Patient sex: M
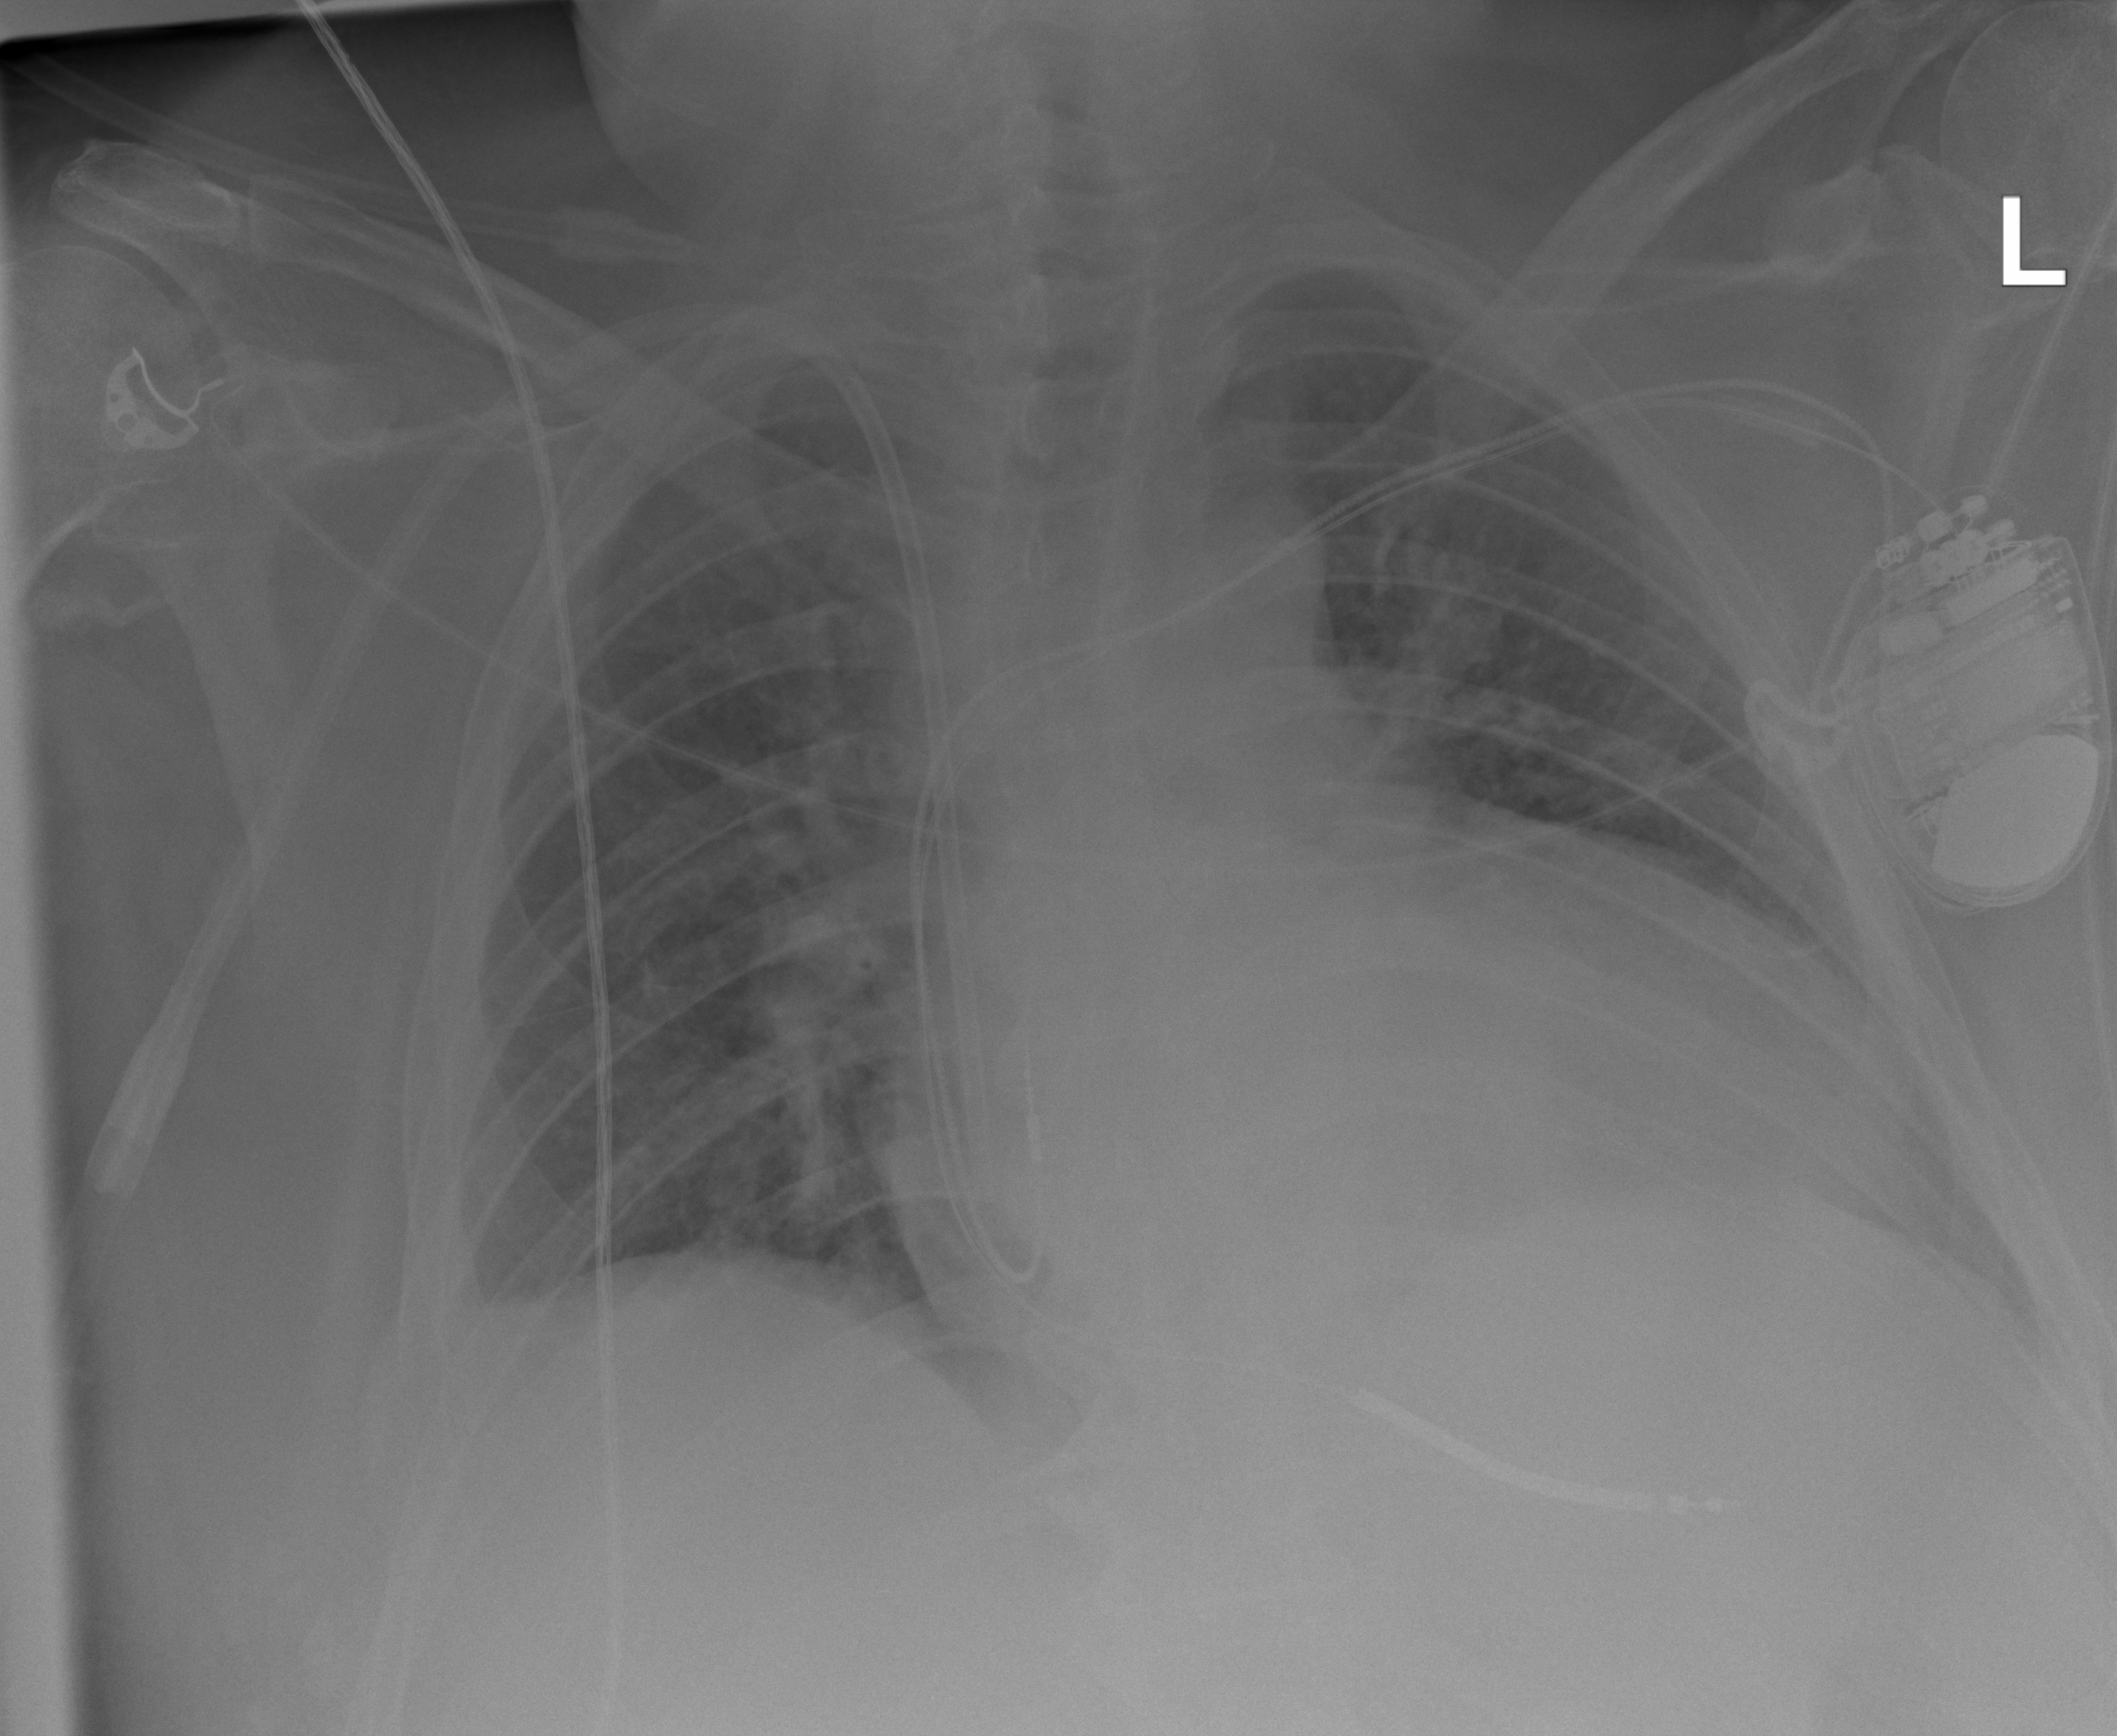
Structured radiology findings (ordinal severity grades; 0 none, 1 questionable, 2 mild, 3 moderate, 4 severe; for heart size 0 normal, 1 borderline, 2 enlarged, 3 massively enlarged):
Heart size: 3
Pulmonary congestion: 0
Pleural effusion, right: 2
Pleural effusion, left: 2
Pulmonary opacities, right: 0
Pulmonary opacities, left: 0
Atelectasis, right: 2
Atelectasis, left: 2